Chest X-ray. View position: PA
Patient age: 65
Patient sex: F
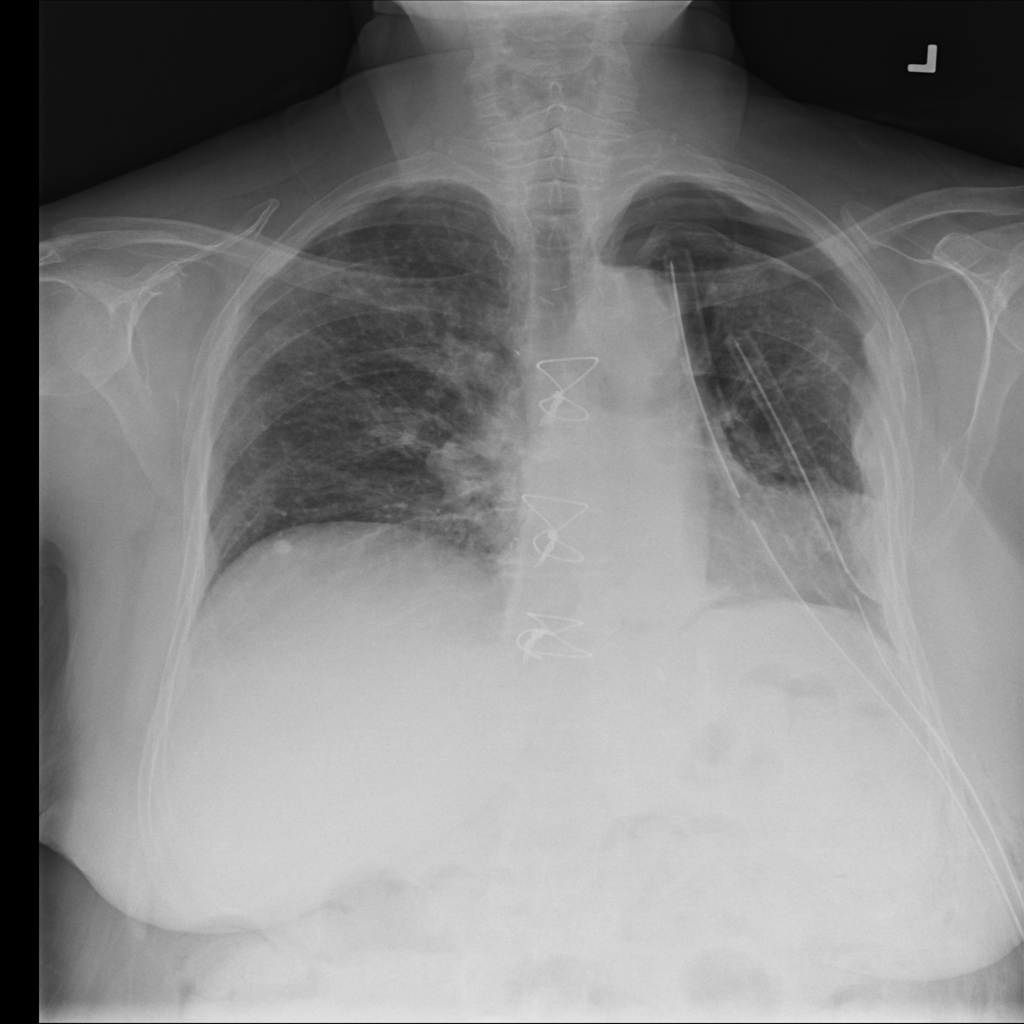
Finding: Pneumothorax